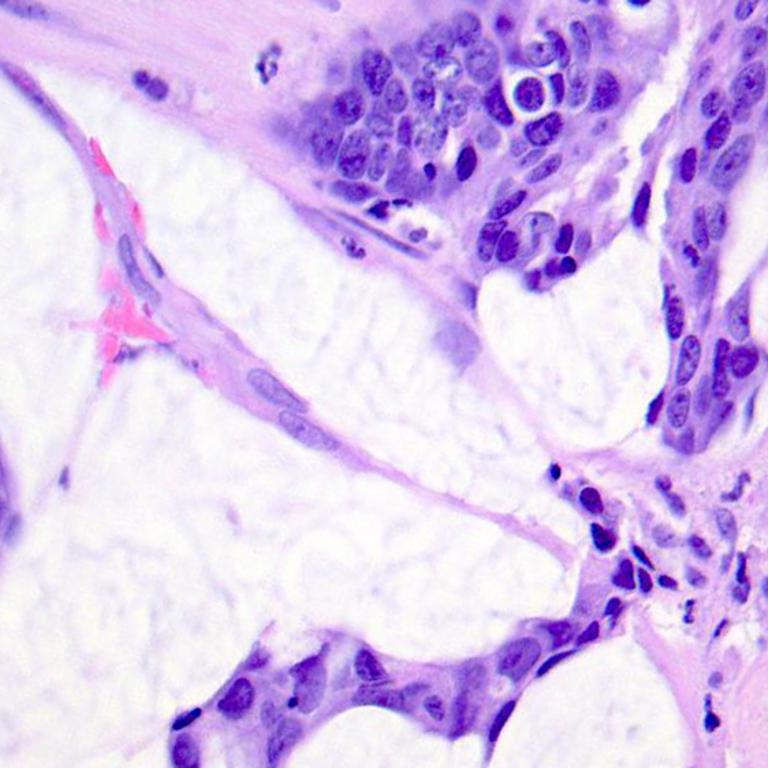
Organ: colon
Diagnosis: adenocarcinomas